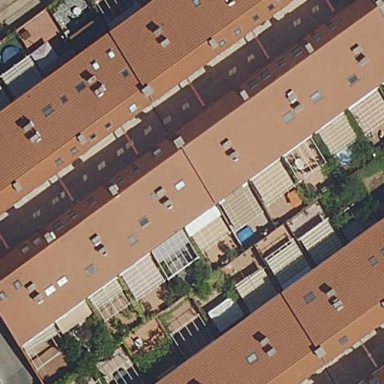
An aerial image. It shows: Terrace building.